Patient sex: F
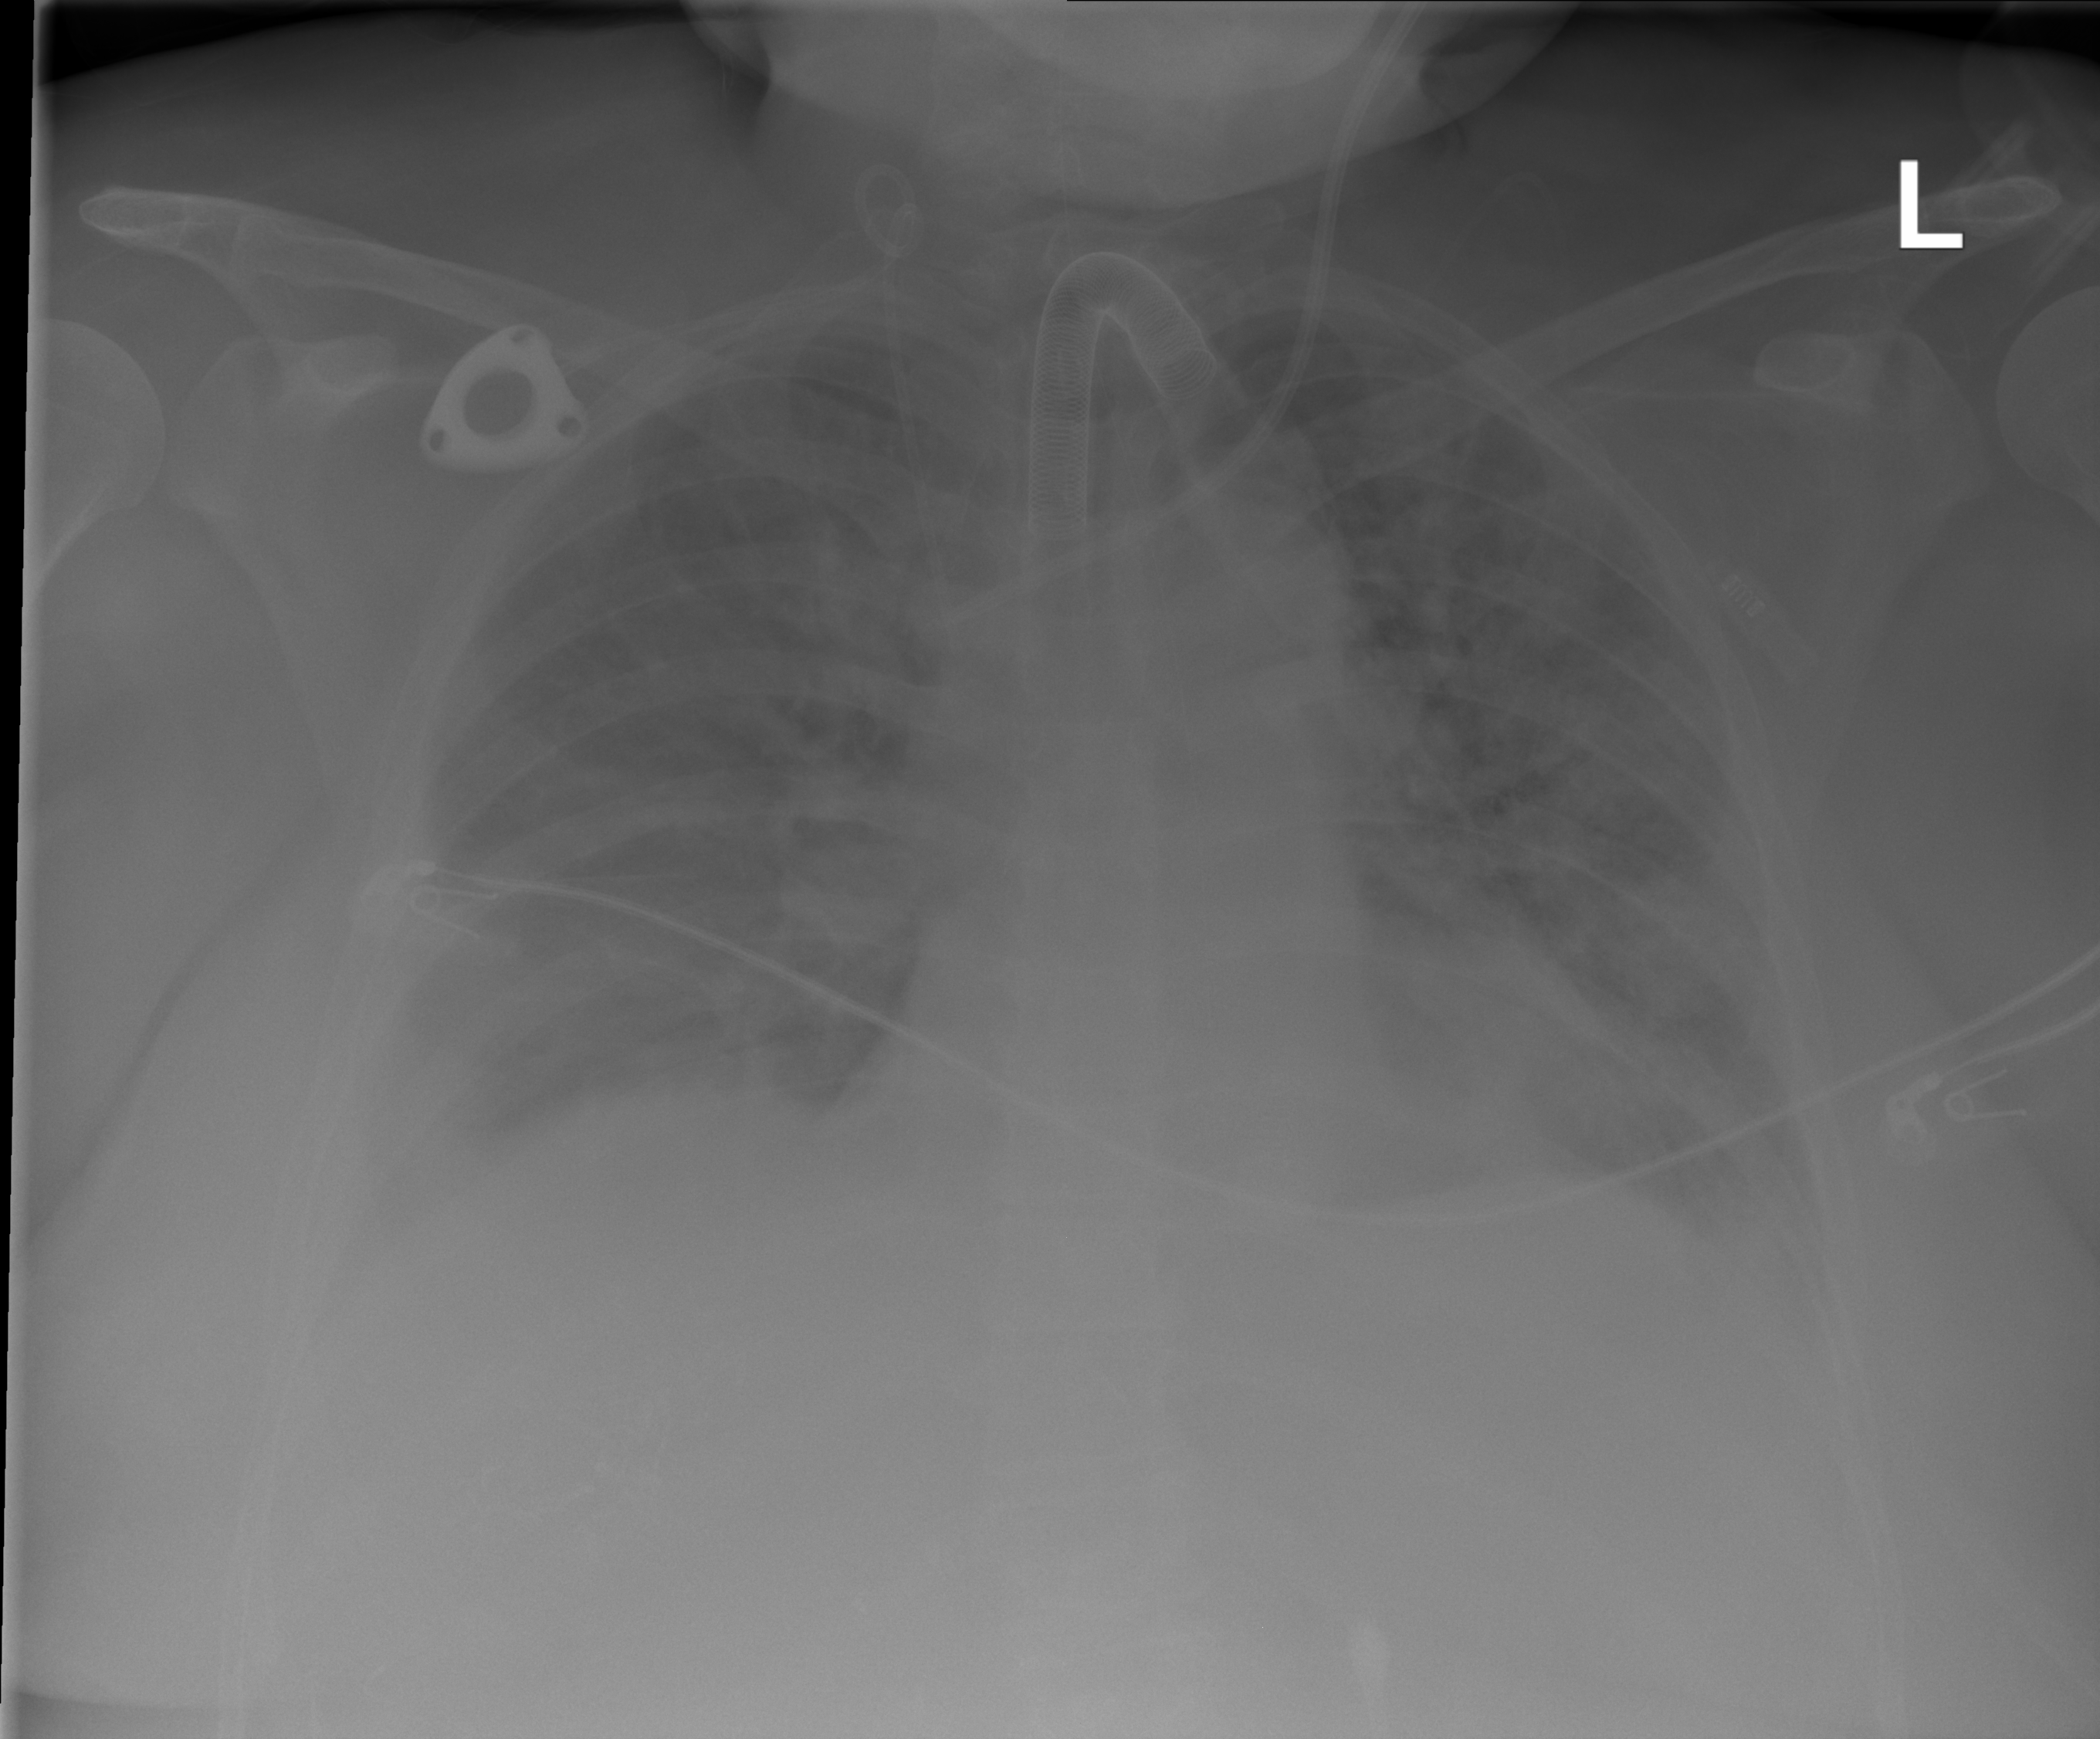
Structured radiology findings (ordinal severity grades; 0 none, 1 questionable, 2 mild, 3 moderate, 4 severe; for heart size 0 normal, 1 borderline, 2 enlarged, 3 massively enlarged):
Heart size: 2
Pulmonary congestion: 2
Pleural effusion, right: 2
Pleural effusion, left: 2
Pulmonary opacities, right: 2
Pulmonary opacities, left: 3
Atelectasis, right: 2
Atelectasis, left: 2